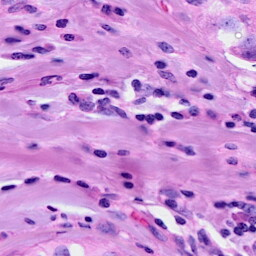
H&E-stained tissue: Breast